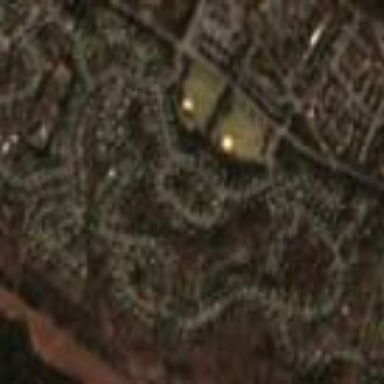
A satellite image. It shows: Residential area consisting of single-family homes.